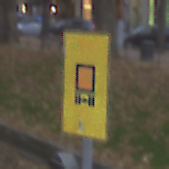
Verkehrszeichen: KennzeichnungspflichtigeFahrzeugeGefaehrlicheGueterOhnePfeilsymbol
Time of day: SunriseSunset
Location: Outdoor (Urban)
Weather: PartlyCloudy
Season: NotSpecified
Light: Natural